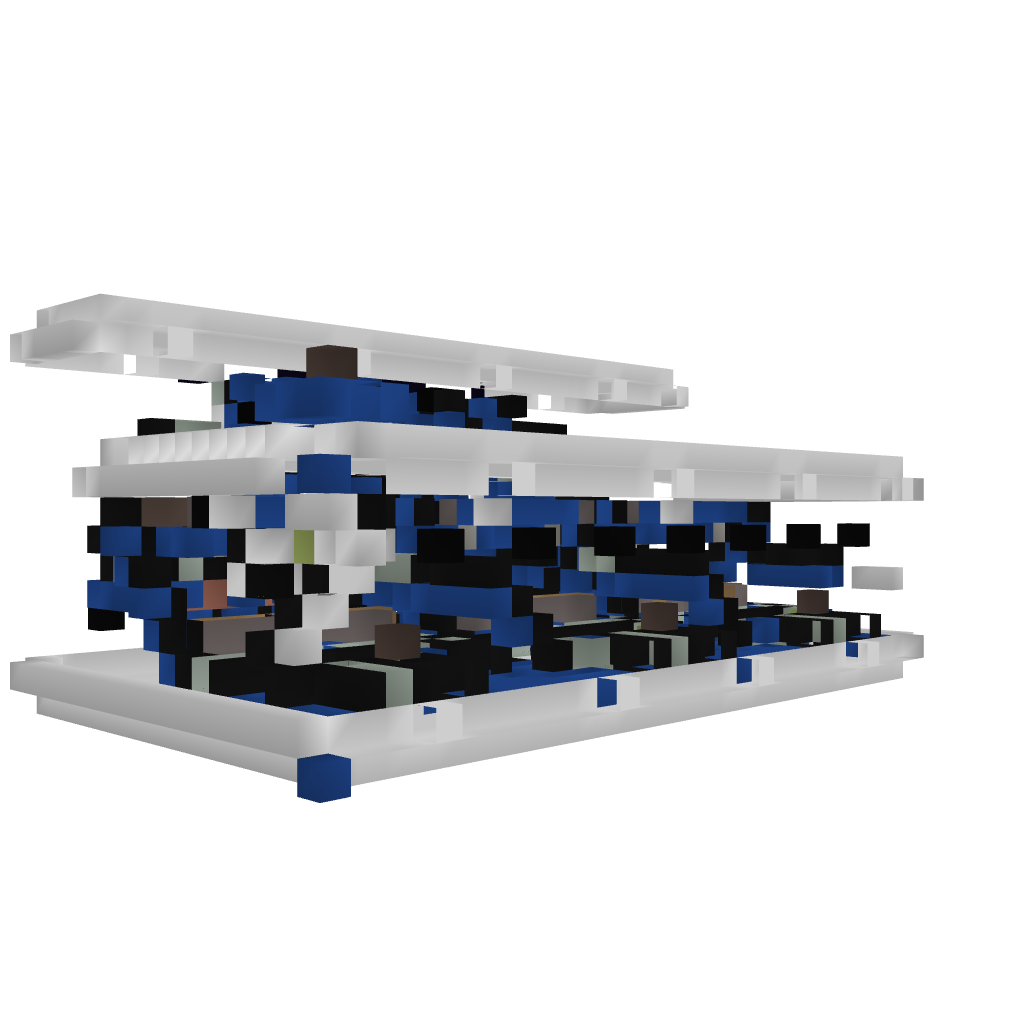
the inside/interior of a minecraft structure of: Compact Day Counter